Question: I have a container and a image inside it. When the parent is given 'float', there is a height mismatch in the child. When both are given 'float' it matches. Why?
'''
<div class="parent"><img src="images/trest.png" class="image"></img></div>
'''
'''
.parent{
float:left;
}
.image{}
'''
'''
.parent{
float:left;
}
.image{
float:left;
}
'''

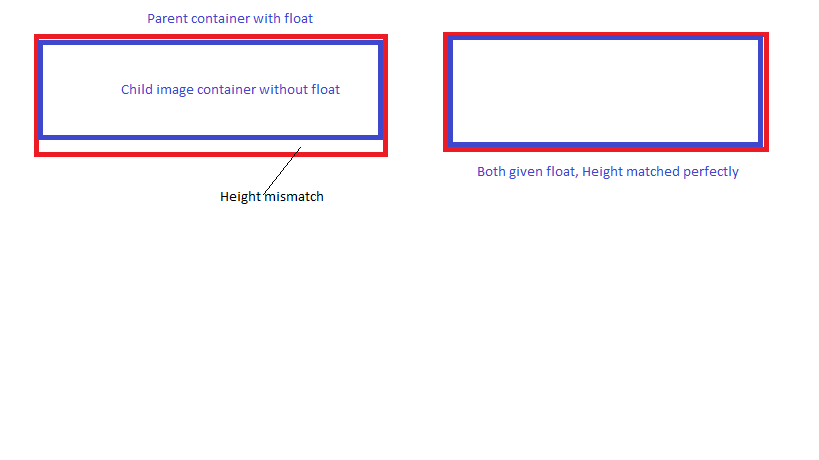
Answer: Basically, specifying an element with 'float' will <URL> make it into a 'block' element.
Image elements by default are known to have the issue of unwanted white space underneath when placed in a block level container. The solution typically has been to set the image element's display to 'block'.
From <URL>:
> As float implies the use of the block layout, it modifies the computed value of the display values in some cases:
Comparison between 'float' and 'display: block' (in essence, the results are the same):
'''
.parent {
float: left;
border: 2px solid red;
}
.image {
border: 2px solid blue;
}
.image2 {
border: 2px solid blue;
display: block;
}
.image3 {
border: 2px solid blue;
float: left;
}
'''
'''
<div class="parent"><img src="https://placehold.it/100x100" class="image"/></div>
<div class="parent"><img src="https://placehold.it/100x100" class="image2"/></div>
<div class="parent"><img src="https://placehold.it/100x100" class="image3"/></div>
'''